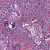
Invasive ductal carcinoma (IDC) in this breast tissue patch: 1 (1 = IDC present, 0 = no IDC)